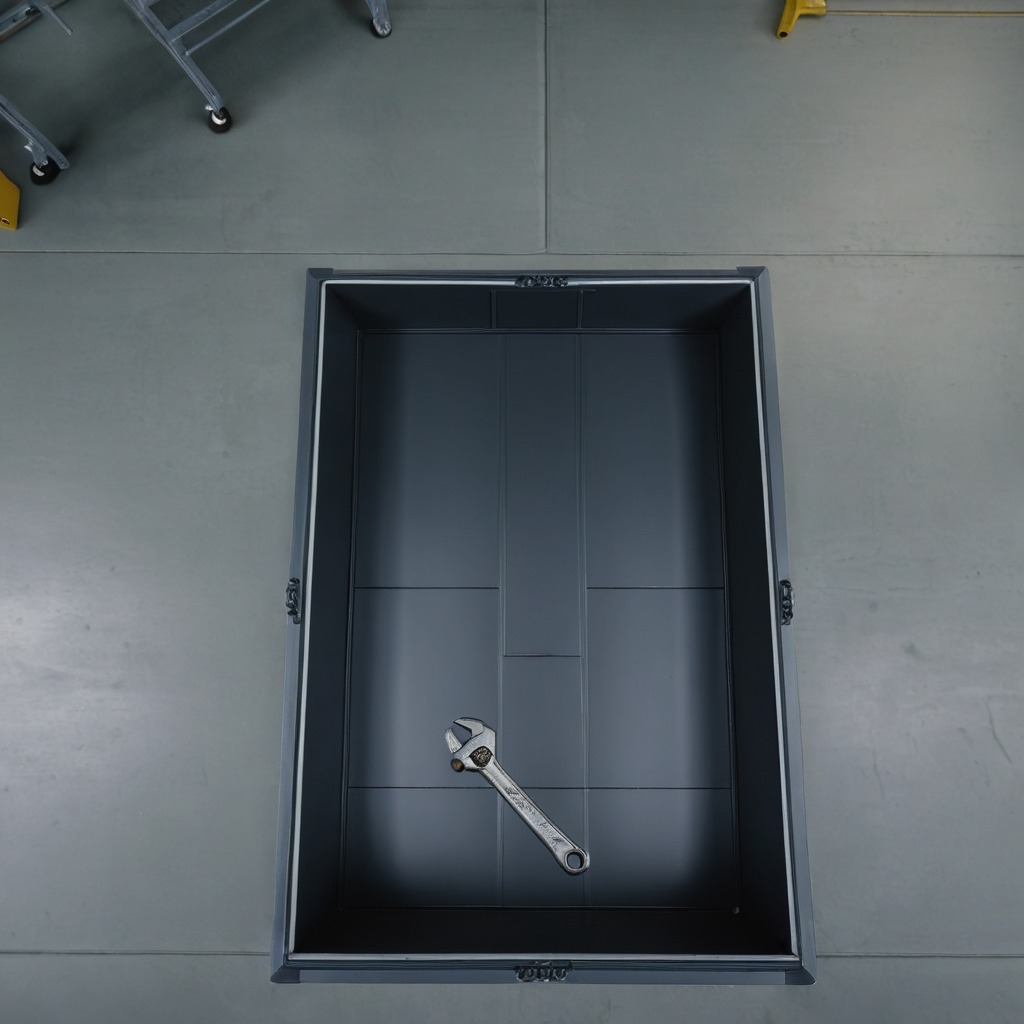
A wrench is lying on the toolbox surface.